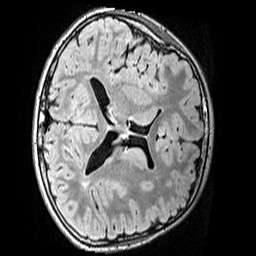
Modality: FLAIR
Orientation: axial
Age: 11
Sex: male
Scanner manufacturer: siemens
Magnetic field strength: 3 T
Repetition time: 5 s
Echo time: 0.388 s